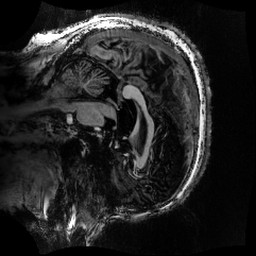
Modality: MP2RAGE
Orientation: sagittal
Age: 70
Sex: male
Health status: healthy